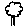
Label: tree